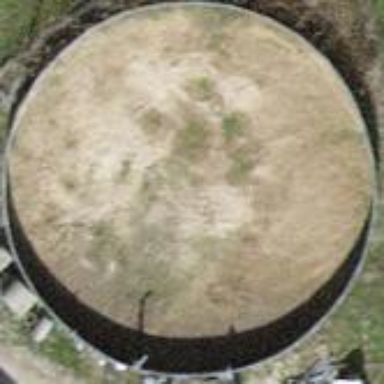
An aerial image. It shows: Storage tank that is man-made.